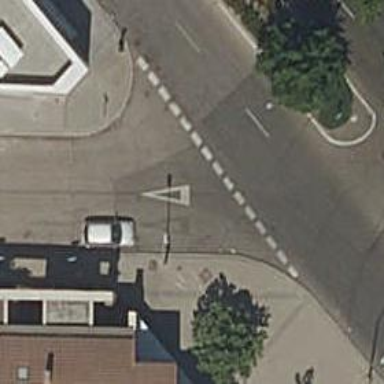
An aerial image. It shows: Road with "give way" sign.